Question:
How to make this ScrollView?
How do I make diagonal scrolling possible?
I tried to try using diagnostic_scrollview but failed.
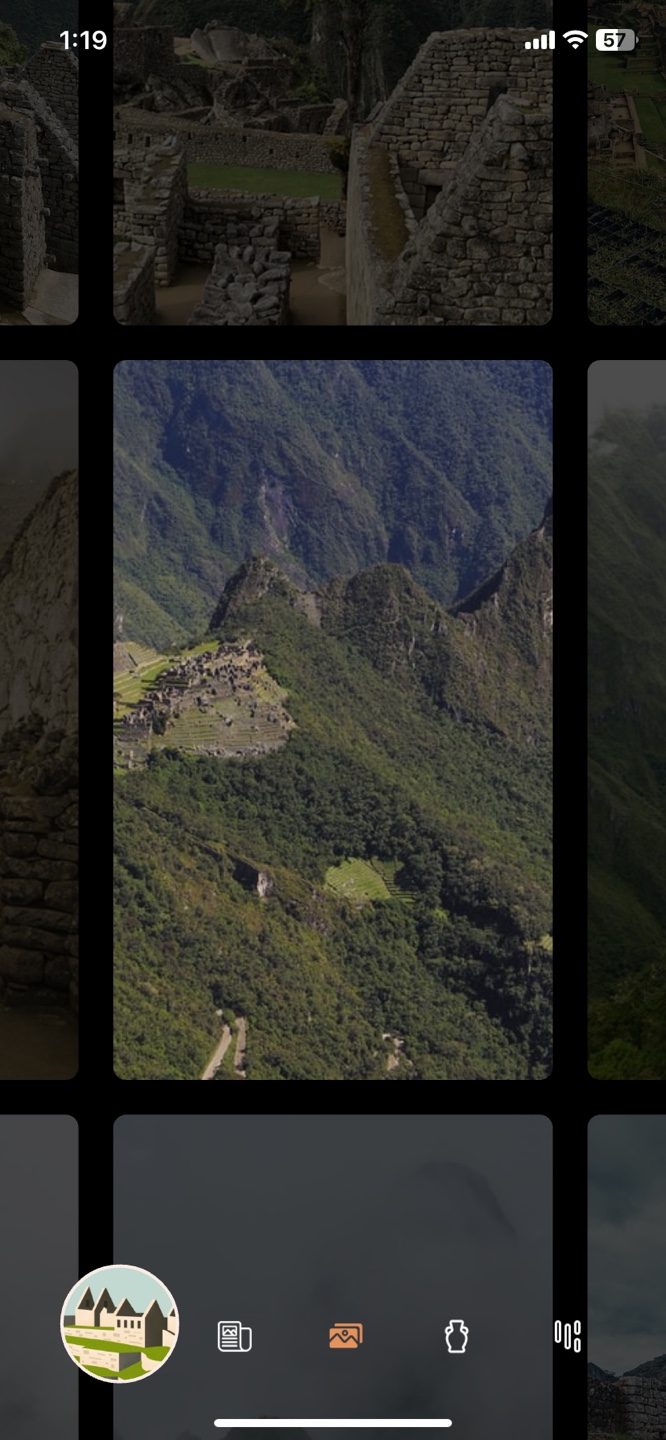
Answer: Wonderous is open source, you can just look at the original implementation and try to understand how it was implemented. In the code, swiping in all directions is handled by the EightWaySwipeDetector.
<URL>